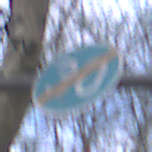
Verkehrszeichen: EndeMindestgeschwindigkeit
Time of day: MorningAfternoon
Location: Outdoor (Nature)
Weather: PartlyCloudy
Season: NotSpecified
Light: Natural